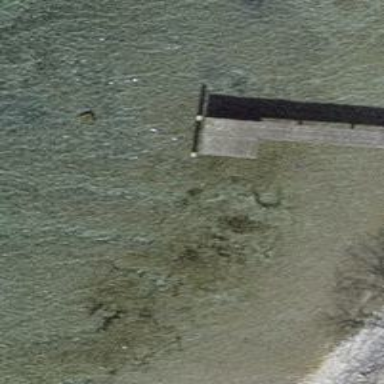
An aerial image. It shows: Man-made pier.